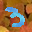
Label: 3